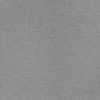
Label: dusty